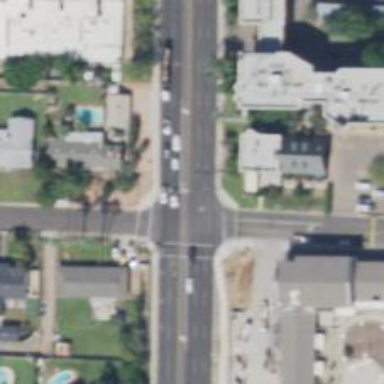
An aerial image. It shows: Solid stop line on the road.